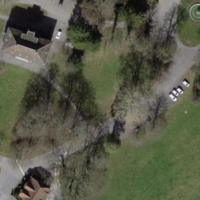
EUNIS habitat code: 53
Species observed at this site:
Primula veris
Fagus sylvatica
Ancistrocerus nigricornis